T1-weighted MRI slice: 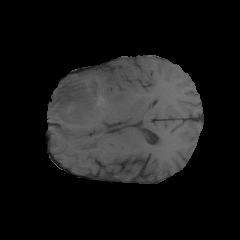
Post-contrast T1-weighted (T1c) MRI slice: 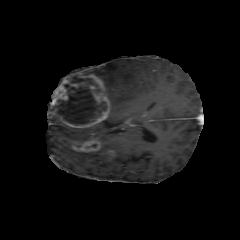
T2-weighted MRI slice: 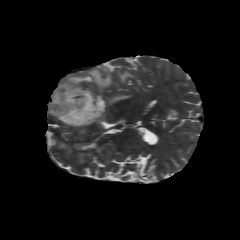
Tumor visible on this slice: yes